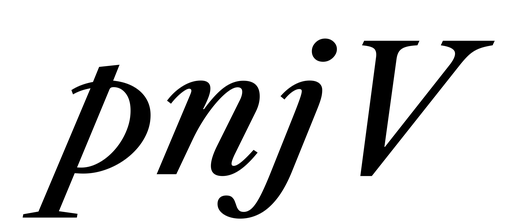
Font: LibreCaslonText-Italic_Medium_Italic